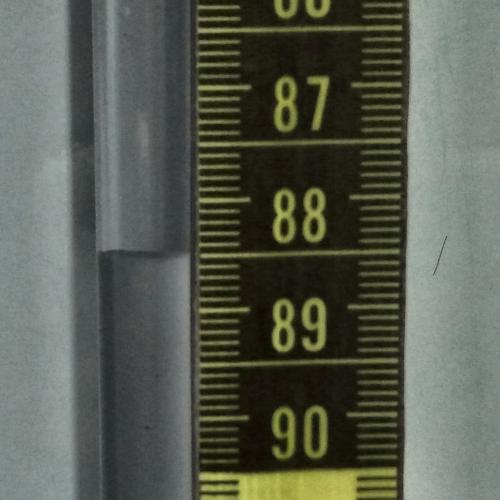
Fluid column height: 88.5 cm